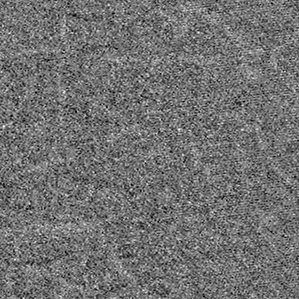
Label: frost